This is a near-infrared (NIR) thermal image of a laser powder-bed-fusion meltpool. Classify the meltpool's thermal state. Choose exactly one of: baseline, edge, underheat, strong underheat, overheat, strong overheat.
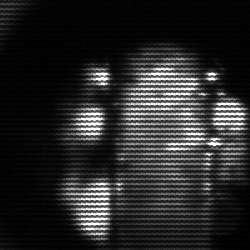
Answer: strong underheat